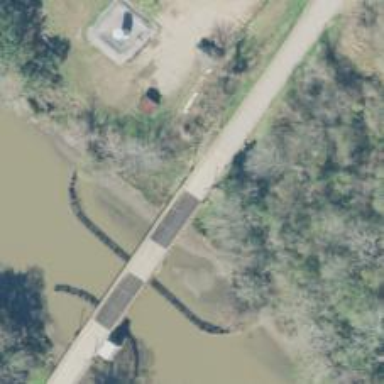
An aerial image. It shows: Swing bridge on tertiary road.